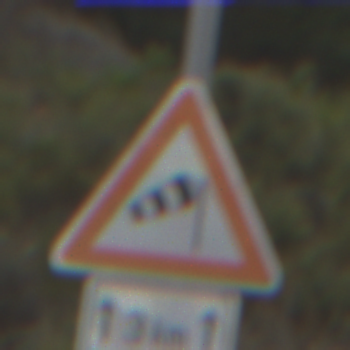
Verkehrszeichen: SeitenwindVonRechts
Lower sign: LaengeEinerStrecke2
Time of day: Midday
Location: Outdoor (Nature)
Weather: Overcast
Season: NotSpecified
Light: Natural